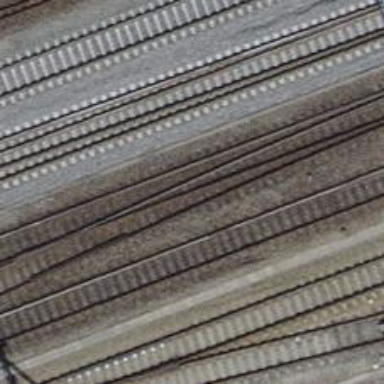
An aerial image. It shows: Single-track railway siding with electrified contact lines.